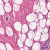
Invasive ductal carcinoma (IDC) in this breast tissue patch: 0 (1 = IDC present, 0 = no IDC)